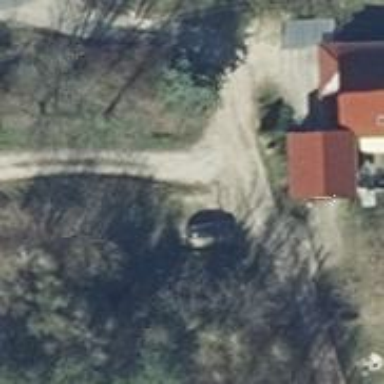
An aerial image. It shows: Driveway.